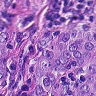
Metastatic tissue present: yes